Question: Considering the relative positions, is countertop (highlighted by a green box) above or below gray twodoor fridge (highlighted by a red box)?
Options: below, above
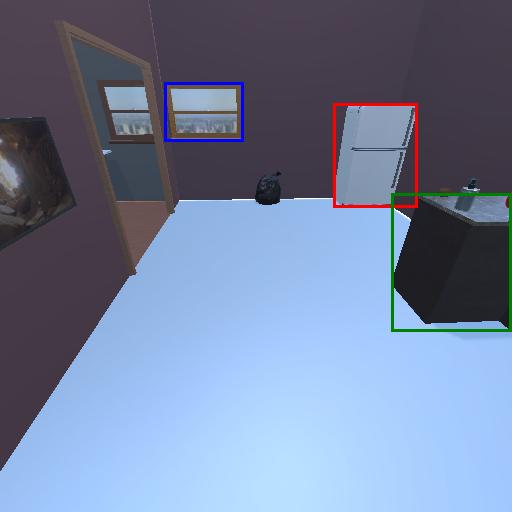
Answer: below